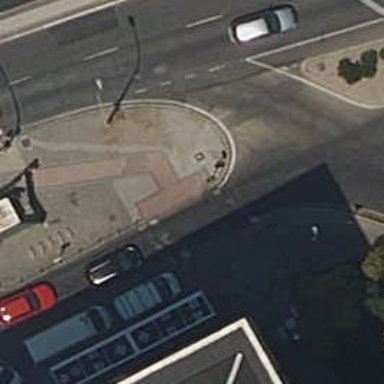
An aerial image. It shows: Crossing with traffic signals.